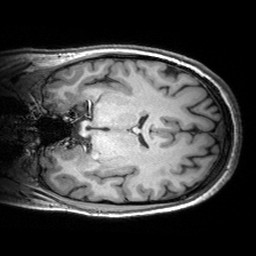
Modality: T1w
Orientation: coronal
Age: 28
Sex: female
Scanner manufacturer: siemens
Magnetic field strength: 3 T
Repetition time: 2.53 s
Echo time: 0.00299 s